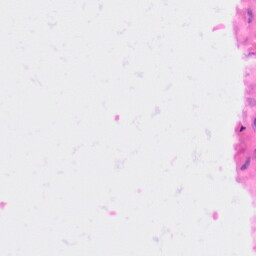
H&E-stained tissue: Kidney